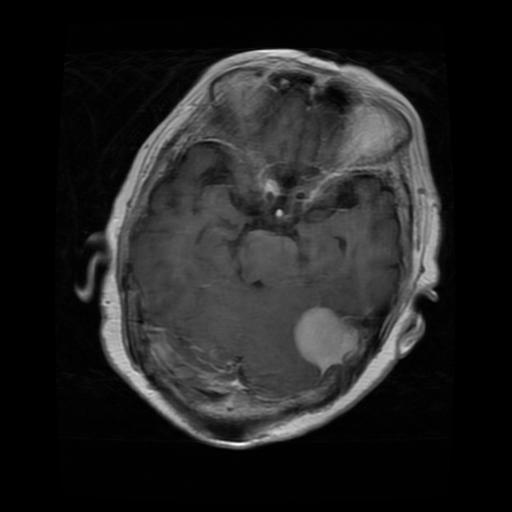
Label: meningioma